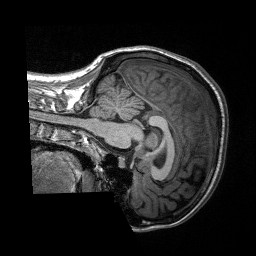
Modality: T1w
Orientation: sagittal
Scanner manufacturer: siemens
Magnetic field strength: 3 T
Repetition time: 2.3 s
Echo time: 0.00226 s